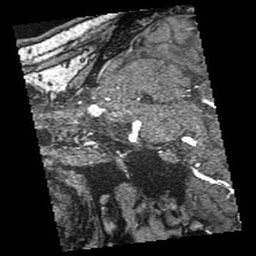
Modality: angio
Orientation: sagittal
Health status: ill
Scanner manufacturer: siemens
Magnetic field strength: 3 T
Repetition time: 0.021 s
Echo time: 0.00353 s